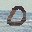
Label: 0